Question: This is what I would like to do.

my current options setting on axis:
'''
axes: {
xaxis: {
renderer: $.jqplot.CategoryAxisRenderer,
ticks: xticks,
},
yaxis: {
min:0,
tickOptions: {formatString: '%1.0f'}
}
},
'''
'xticks' is an array of strings. I can only get it to work if I dont use a renderer and my custom ticks, but I want to use my own specified ticks.
Thanks for the help!
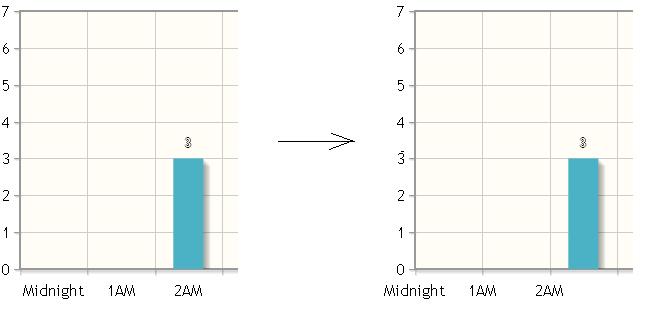
Answer: Instead of fighting the 'CategoryAxisRenderer', I'd fudge it with the default numerical one:
'''
var chartData = [[1.5, 2.61], [2.5, 5.00], [3.5, 6.00]];
var plot2 = $.jqplot('chart1', [chartData], {
seriesDefaults: {
renderer: $.jqplot.BarRenderer,
rendererOptions: {barWidth: 50}
},
axes: {
xaxis: {
ticks: [[0,"Midnight"],[1,"1 AM"],[2,"2 AM"],[3,"3 AM"],[4,"4 AM"]]
},
yaxis: {
}
}
});
'''
Produces:

Fiddle <URL>.